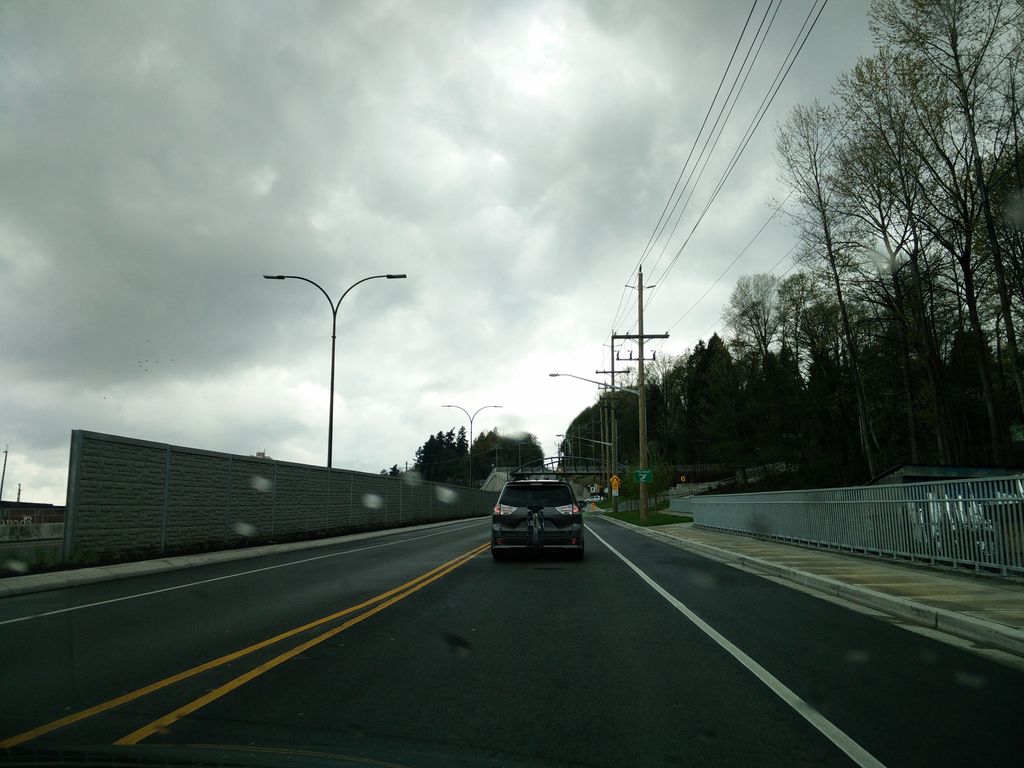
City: vancouver